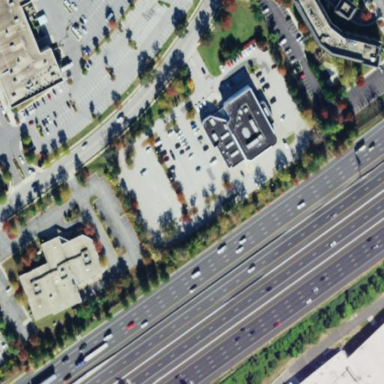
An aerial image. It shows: Commercial area.